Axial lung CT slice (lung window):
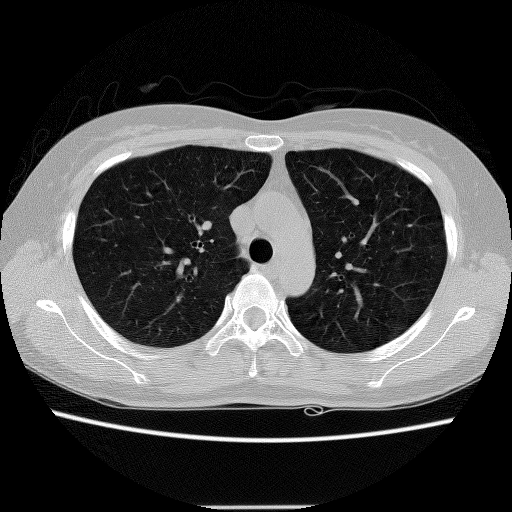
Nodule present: no